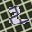
Label: 2